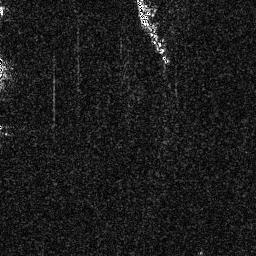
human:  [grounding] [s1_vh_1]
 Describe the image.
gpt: In the satellite image, there is  <ref>1 large ship </ref> <box>[[53, 0, 65, 21, 0]]</box> located at top.